Question: I just displayed a bitmap on a samsung galaxy 10.2. The image was created in photoshop showing some subtle change from a light red to a slightly darker red, it looked perfect on my PC, but the rendering on the tablet showed <URL>.
I know this can be caused by insufficient colour depth... but I don't know what colour depth android devices have. Does android even specify a minimum colour depth? Is the colour depth something you can request more or less of at runtime? Is it just up to the manufacturer of the device?

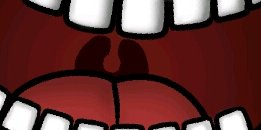
Answer: This is a perfect reading: <URL> by Romain Guy.
Answering your questions:
> Does android even specify a minimum colour depth?
Android < 2.3 loads bitmaps with 16 bits color depth by default. Android >= 2.3 loads bitmaps with 32 bits by default. Quoting Romain Guy from the given article:
> A much better solution is simply to render 32 bits bitmaps on 32 bits
surfaces, which Android 2.3 now does by default.
The minimum for bitmaps is 8 bits, <URL>.
Set your <URL>. How to do it, below.
> Is the colour depth something you can request more or less of at
runtime? Is it just up to the manufacturer of the device?
You can set color depth of a 'Window' or a 'Bitmap' at anytime during the runtime.
- 'Window'<URL>